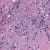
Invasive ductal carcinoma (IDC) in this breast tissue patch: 1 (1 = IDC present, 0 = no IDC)